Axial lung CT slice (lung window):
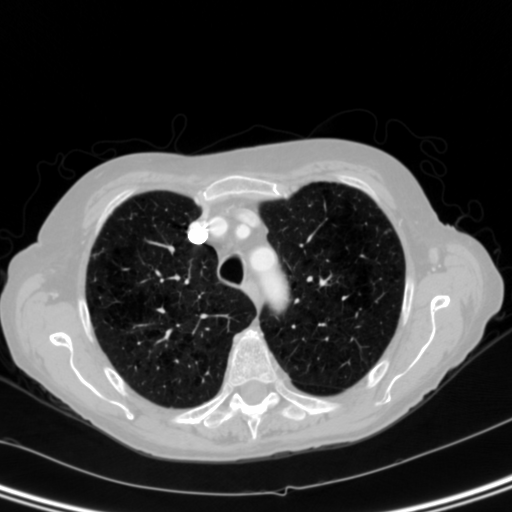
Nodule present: no